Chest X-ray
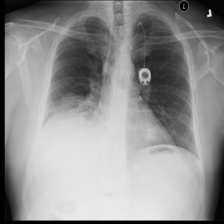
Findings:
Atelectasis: positive
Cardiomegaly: negative
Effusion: negative
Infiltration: positive
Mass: positive
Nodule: positive
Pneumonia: negative
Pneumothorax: negative
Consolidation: negative
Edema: negative
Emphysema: negative
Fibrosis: negative
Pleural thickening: negative
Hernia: negative